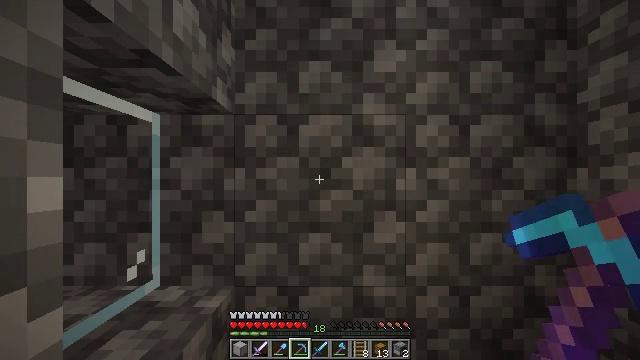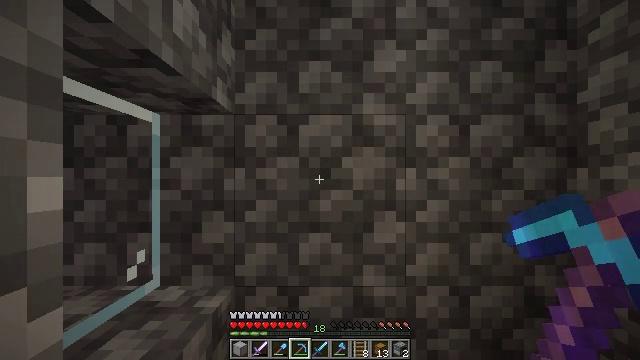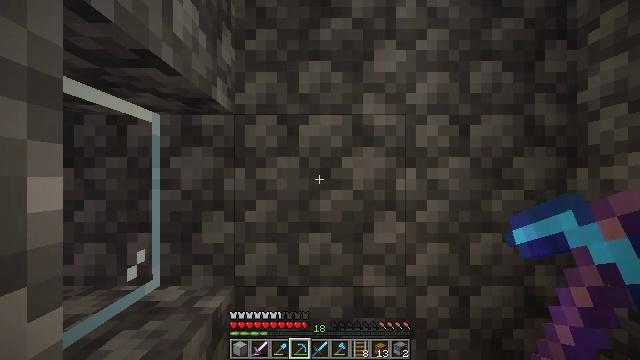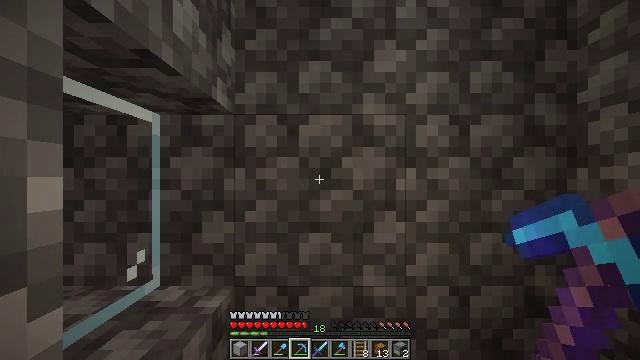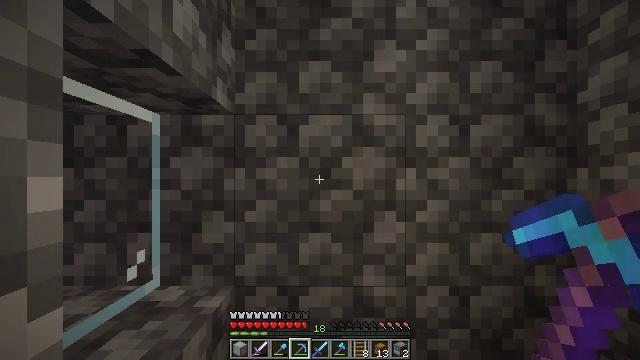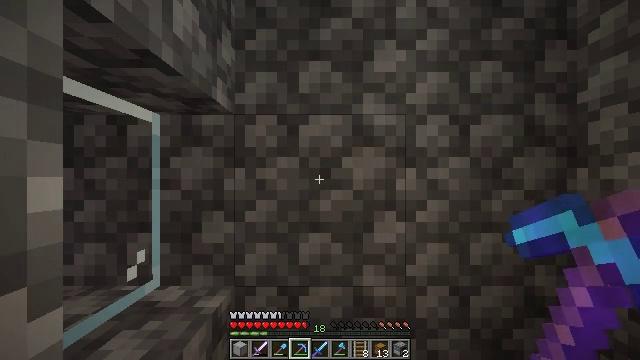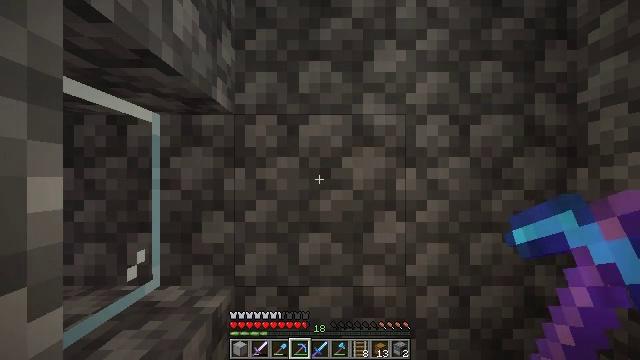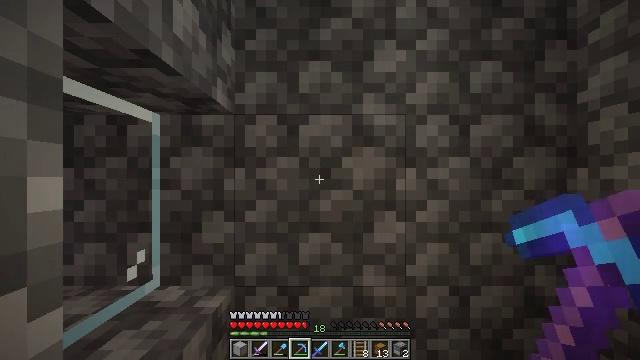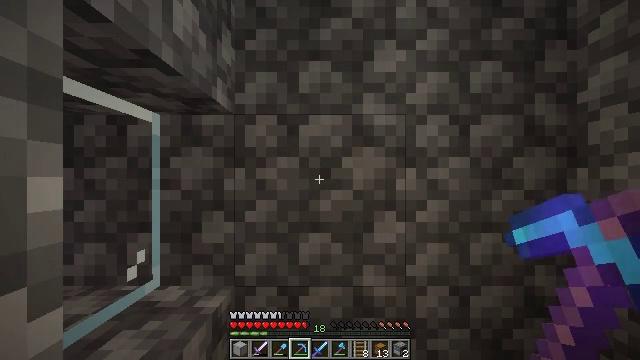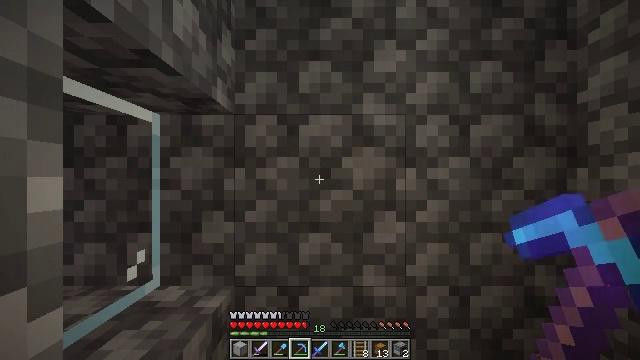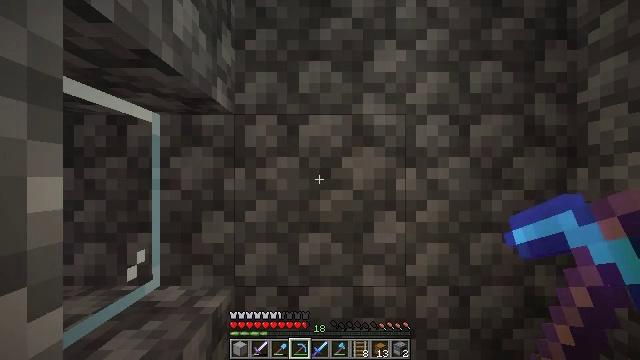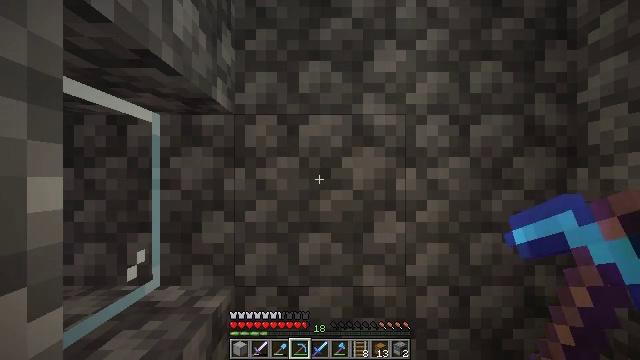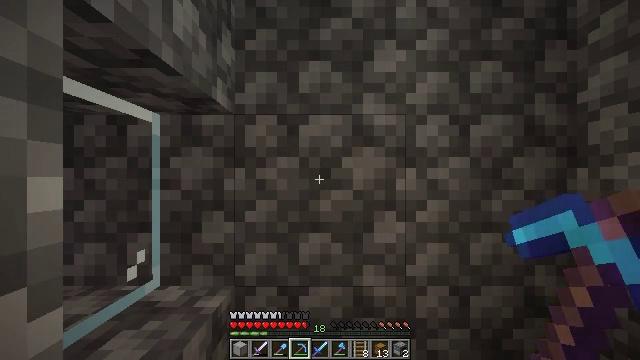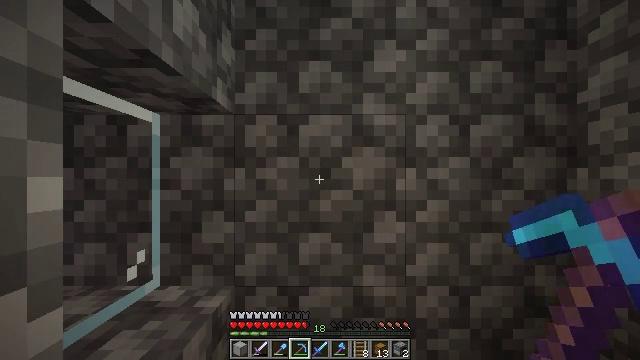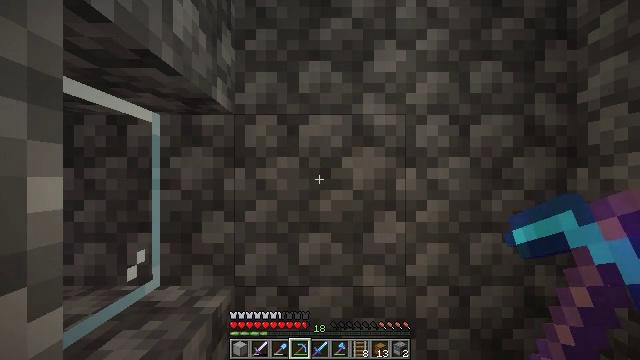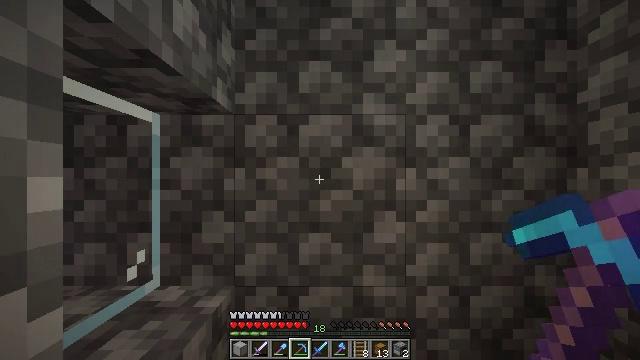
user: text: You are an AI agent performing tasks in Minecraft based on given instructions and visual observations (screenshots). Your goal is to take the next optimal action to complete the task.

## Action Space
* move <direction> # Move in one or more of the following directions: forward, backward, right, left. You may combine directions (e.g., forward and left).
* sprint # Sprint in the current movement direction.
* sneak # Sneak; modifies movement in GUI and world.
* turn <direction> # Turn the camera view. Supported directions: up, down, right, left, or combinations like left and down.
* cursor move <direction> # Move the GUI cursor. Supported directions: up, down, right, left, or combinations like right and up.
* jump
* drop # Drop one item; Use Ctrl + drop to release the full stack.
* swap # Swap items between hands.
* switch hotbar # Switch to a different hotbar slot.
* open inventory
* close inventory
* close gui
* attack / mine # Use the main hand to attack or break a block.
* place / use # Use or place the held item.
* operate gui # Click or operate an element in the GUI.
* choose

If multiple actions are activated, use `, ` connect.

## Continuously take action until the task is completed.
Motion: motion action
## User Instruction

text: Get smooth stone for building.
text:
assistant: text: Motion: no_op
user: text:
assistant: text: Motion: no_op
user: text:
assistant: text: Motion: no_op
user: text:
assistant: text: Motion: no_op
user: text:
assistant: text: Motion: no_op
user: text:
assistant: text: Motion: no_op
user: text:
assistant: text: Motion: no_op
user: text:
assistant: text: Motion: no_op
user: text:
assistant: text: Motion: no_op
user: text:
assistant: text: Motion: no_op
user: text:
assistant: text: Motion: no_op
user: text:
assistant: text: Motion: no_op
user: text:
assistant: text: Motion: no_op
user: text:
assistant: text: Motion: no_op
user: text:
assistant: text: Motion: no_op
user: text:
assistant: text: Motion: no_op
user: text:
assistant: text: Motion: no_op
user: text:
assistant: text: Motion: no_op
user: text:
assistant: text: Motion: no_op
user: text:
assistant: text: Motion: no_op
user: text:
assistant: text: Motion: no_op
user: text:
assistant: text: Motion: no_op
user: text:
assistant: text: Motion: no_op
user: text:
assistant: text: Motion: no_op
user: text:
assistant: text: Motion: no_op
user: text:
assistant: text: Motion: no_op
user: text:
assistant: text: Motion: no_op
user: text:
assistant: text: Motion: no_op
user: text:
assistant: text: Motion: no_op
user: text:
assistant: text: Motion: no_op